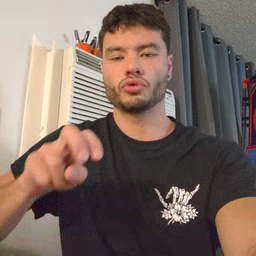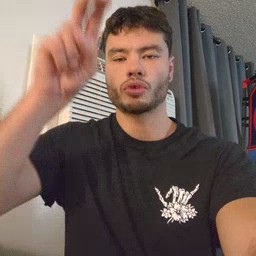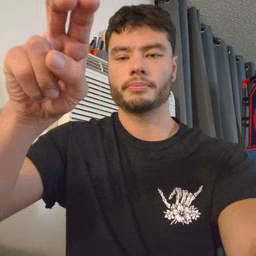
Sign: jump